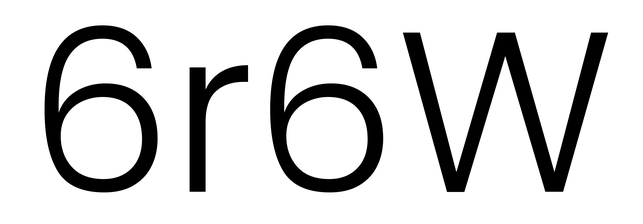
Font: Poppins-Light